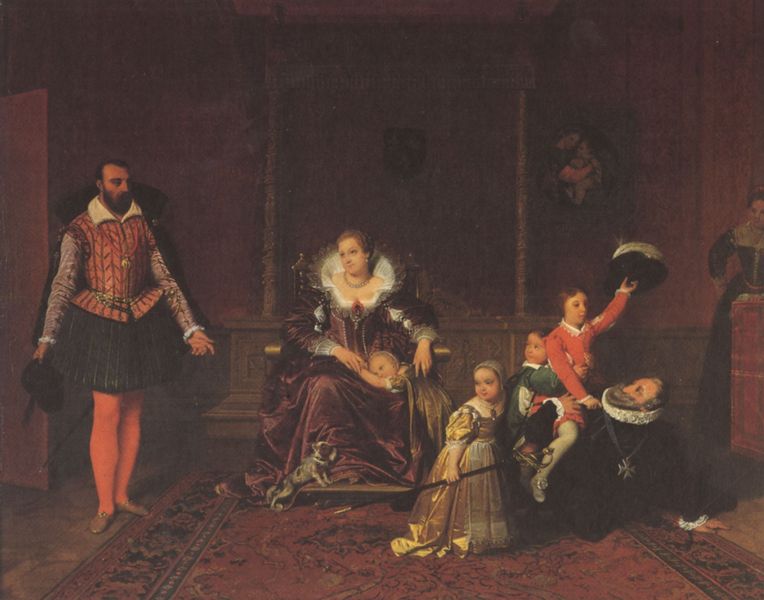
Titel: Heinrich IV.
Künstler: Jean-Auguste-Dominque Ingres
Institution: Paris, Musée du Petit Palais
Schlagwörter: gemälde, mann, menschen, mädchen, sitzen, frau, hut, kleid, raum, schmuck, stuhl, szene, tür, zimmer, dame, hund, rot, malerei, teppich, barock, kleidung, kragen, samt, herr, geistlicher, familie, kind, kinder, kopfbedeckung, spanien, jungen, farben, hof, spielen, spiel, spanisch, kreuz, waffe, kinderfrau, niederländisch, wappen, priester, königin, teppisch, hofdame, hoftracht, maid, großvater, kindermädchen, isabella, strumphofe